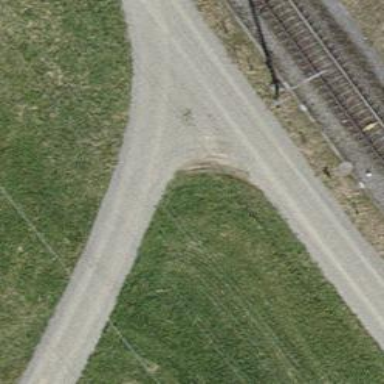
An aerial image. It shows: Track with compacted grade2 surface.